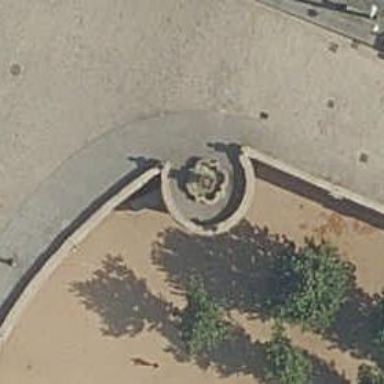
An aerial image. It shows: War memorial steeped in history.